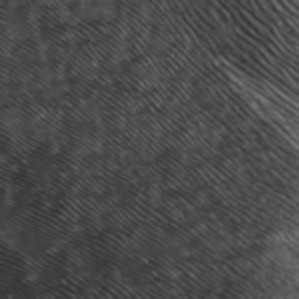
Label: frost